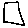
Label: square